Interaction volume radius: 5 \u00c5
Interaction volume height: 25 \u00c5
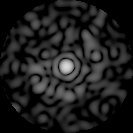
Disorder parameter: 0.8599